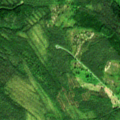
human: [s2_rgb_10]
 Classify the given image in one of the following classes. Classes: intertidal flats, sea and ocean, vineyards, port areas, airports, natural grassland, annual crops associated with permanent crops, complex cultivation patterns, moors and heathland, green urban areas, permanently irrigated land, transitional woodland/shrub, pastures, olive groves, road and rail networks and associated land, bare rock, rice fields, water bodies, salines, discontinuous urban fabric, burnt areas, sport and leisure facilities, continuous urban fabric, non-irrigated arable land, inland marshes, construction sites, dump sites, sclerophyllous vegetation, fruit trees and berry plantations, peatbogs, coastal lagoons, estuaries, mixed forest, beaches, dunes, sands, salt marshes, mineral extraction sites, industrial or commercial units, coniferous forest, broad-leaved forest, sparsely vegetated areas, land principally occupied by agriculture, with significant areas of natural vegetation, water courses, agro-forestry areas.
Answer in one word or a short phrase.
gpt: coniferous forest, mixed forest, transitional woodland/shrub